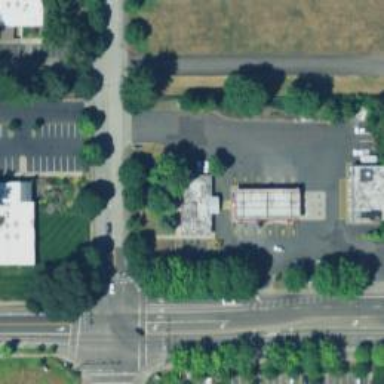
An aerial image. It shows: Convenience shop.